Question: I want use asp.net mvc 3 and use intranet application but I don't have this option :( How I get the intranet application

and how I get mvc4 or it don't work on vs2010?
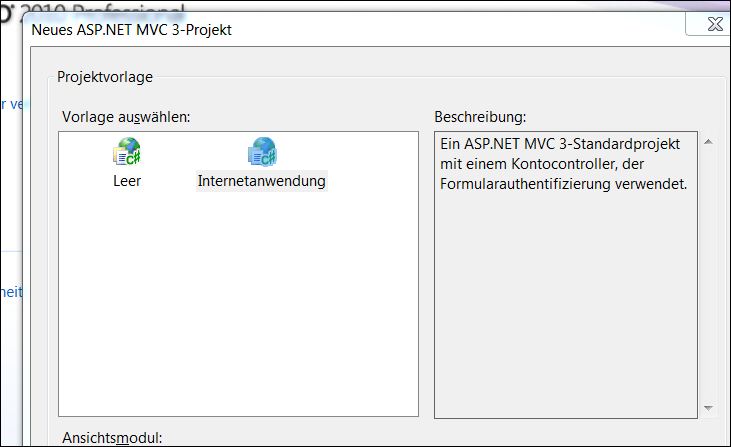
Answer: According to my knowledge, you just develop a web aplication and then usually
it's important to have structure where customers vain access a server-capable network traffic